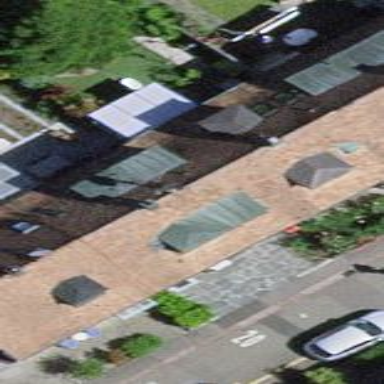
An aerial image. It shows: Terrace building.